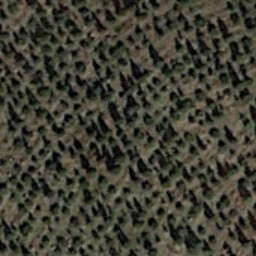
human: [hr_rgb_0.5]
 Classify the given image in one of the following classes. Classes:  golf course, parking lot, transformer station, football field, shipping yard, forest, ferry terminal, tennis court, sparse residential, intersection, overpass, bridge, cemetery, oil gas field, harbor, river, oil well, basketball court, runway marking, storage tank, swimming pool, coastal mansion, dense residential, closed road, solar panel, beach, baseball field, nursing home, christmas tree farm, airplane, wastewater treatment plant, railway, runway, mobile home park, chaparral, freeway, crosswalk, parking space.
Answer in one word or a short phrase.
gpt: christmas tree farm